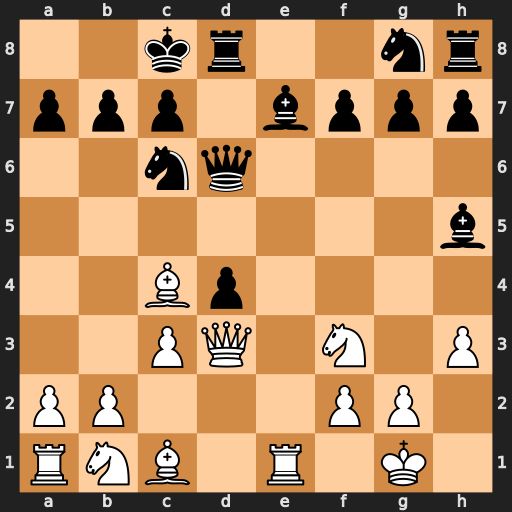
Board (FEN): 2kr2nr/ppp1bppp/2nq4/7b/2Bp4/2PQ1N1P/PP3PP1/RNB1R1K1
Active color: w
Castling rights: -
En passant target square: -
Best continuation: Qf5+ Kb8 Qxh5